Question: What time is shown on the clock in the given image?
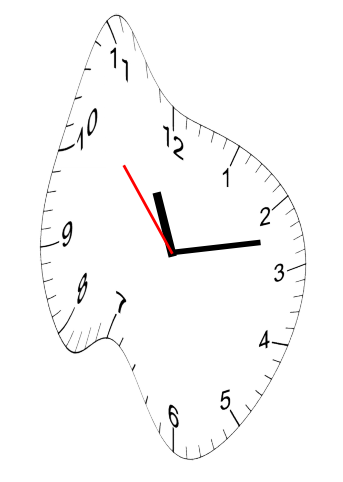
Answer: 11:12:53